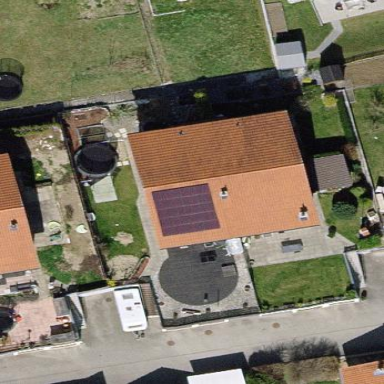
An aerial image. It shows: Semi-detached house.